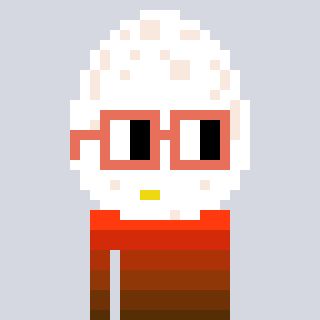
a pixel art character with square orange glasses, a egg-shaped head and a darkpink-colored body on a cool background